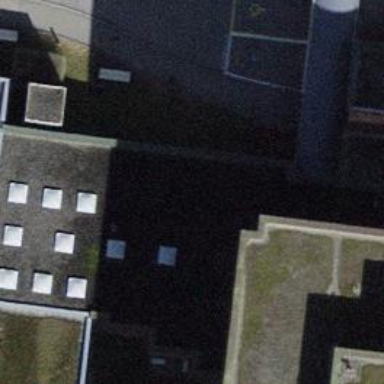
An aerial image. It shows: Hospital building.